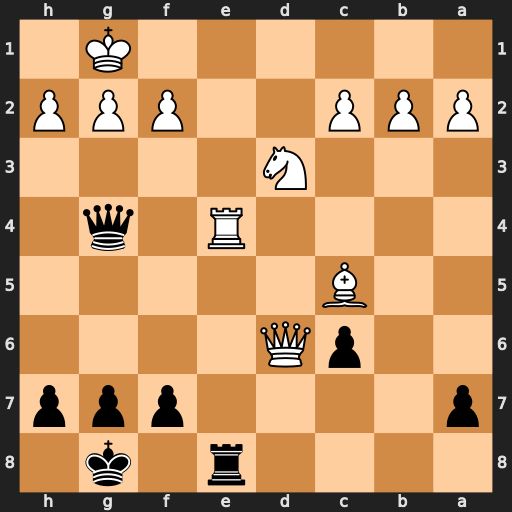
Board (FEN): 4r1k1/p4ppp/2pQ4/2B5/4R1q1/3N4/PPP2PPP/6K1
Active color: b
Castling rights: -
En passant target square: -
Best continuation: Qd1+ Ne1 Qxe1+ Rxe1 Rxe1#